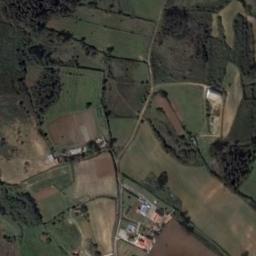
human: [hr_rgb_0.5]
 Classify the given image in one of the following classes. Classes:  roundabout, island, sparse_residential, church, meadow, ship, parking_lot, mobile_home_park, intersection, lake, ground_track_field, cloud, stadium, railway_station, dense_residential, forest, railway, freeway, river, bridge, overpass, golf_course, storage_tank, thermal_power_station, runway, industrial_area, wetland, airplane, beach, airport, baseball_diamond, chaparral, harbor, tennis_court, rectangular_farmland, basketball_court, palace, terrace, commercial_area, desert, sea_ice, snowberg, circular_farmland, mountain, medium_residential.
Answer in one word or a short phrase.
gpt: terrace